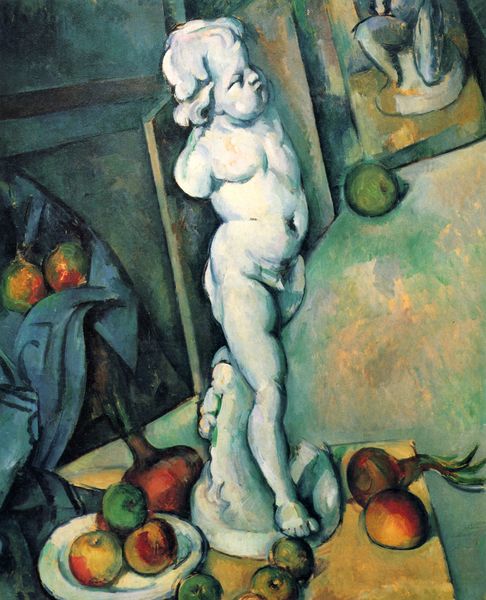
Titel: Stilleben mit Putto
Künstler: Paul Cézanne
Standort: London
Institution: Courtauld Institute Gallery
Schlagwörter: blau, gemälde, hand, nackt, schatten, weiß, cezanne, gelb, grün, ocker, ausschnitt, braun, grau, hintergrund, licht, marmor, orange, schwarz, stuhl, tisch, türkis, obst, rot, tuch, expressionismus, wand, arme, falten, mensch, rahmen, schale, schüssel, sockel, stein, teller, bild, hände, spiegel, vorhang, öl, felder, boden, figur, stoff, stoffe, tücher, decke, kind, rosa, kreis, engel, feigen, frucht, früchte, gemüse, kürbis, putto, skulptur, statue, stilleben, stillleben, apfel, äpfel, modell, flächen, farbe, figuren, detail, atelier, nabel, bauch, plastik, junge, zwiebel, stileben, fussboden, penis, gefäß, knabe, fuss, rechteck, torso, brett, kreise, leinwand, statuette, geometrisch, paul cezanne, pfirsich, diagonale, reif, granatapfel, gips, amor, schief, geometrie, sitzmöbel, armor, spachtel, zwiebeln, rüben, zweibel, bikd, czesanne, äpfek, zwiebek, tischskulptur, armloos, äüfel, apfel sein, ceazanne